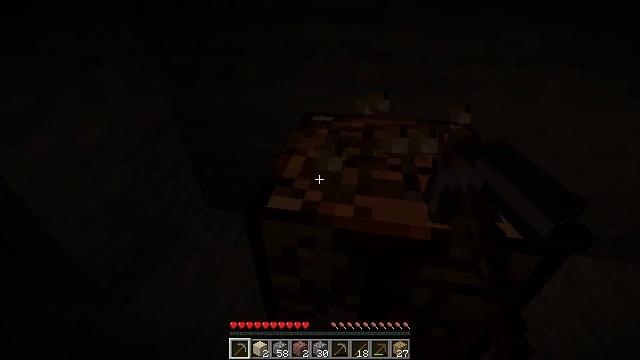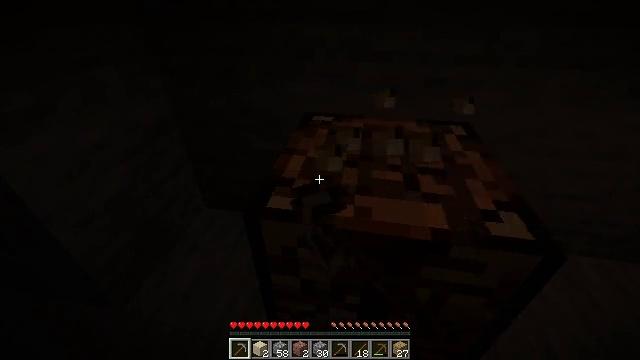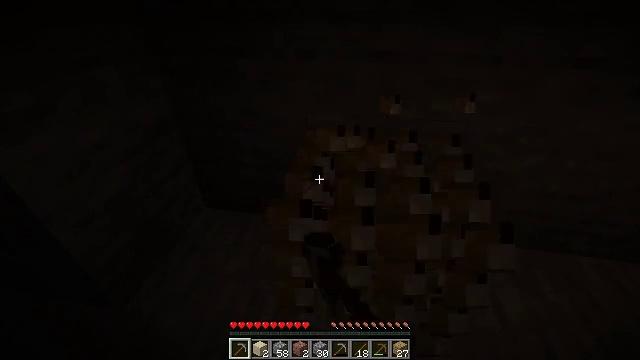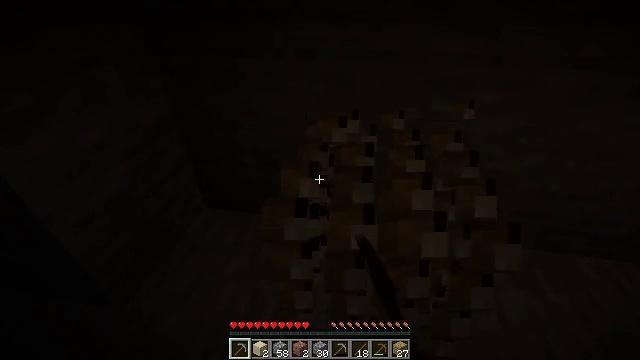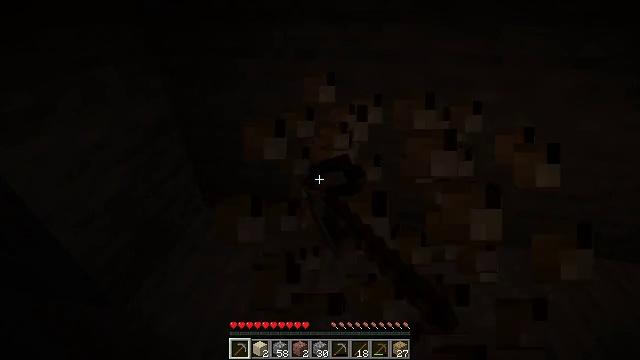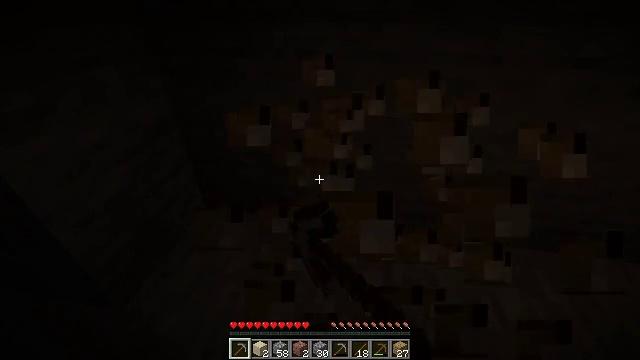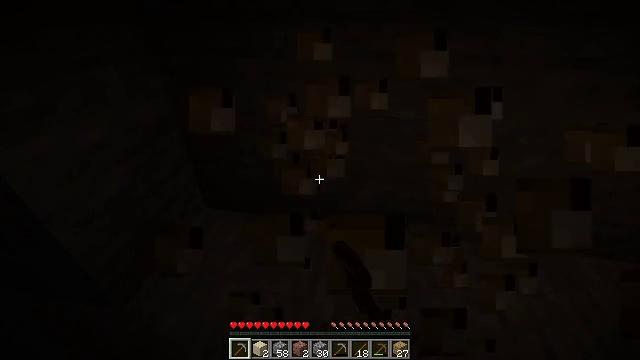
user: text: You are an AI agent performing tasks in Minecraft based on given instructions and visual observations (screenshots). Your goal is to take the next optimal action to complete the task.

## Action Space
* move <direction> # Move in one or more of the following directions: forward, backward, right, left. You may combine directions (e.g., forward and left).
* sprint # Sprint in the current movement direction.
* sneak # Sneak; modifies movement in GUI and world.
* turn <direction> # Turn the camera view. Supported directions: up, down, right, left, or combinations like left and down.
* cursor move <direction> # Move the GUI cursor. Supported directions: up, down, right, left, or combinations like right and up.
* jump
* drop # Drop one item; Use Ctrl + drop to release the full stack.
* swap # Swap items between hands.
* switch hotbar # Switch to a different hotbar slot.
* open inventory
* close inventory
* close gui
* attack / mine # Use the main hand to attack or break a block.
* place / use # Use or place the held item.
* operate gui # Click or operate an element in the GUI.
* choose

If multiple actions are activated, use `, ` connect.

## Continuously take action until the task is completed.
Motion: motion action
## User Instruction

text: Attack the crafting table to break it.
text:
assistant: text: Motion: attack / mine
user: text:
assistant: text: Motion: attack / mine
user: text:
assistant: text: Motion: attack / mine
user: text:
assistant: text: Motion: attack / mine
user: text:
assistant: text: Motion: attack / mine
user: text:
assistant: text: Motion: attack / mine
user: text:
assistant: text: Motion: attack / mine